八年级 · 解析几何
已知 $(k, b)$ 为第二象限内的点, 则一次函数 $y=k x+b$ 的图象大致是是 ( )
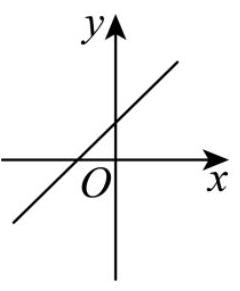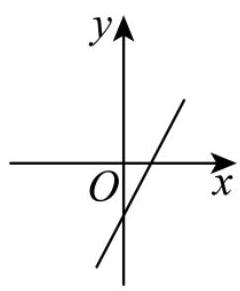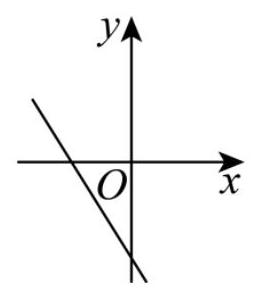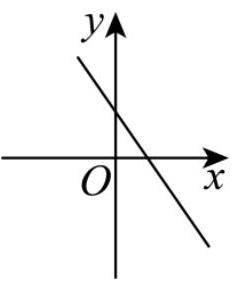

B.

c.

D.

答案: D